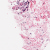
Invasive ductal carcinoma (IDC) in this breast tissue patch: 0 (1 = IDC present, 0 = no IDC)